Question: I am making graph of fictitious stock options.
The price is , with this function
'''
function stockVariation($price,$max_up,$max_down)
{
// Price > 1
if($price > 1)
{
// Calculate
$ratio=(mt_rand(0,$max_up/2)-mt_rand(0,$max_down/2))/1000;
$price+=$ratio;
}
// Price <=1 (we don't want 0 or negative price...)
else
$price+=mt_rand(1,$max_up)/1000;
return round($price,3);
}
'''
I use a max_up and max_down values (from 10 to 100) to make the price change progressively and simulate some volatility.
For example, with max_up : 40 and max_down : 45, the price will progressively go down.
But the problem, is that prices generated are too much volatile, even if max_up = max_down.
The result is "non-natural". (for example +10 points in one day for a base price of 15,000).
Result of price evolution per hour in 24 hour

Perhaps making round($price,4) and divisions by 10 000 instead of 1 000, will be better ?
If anyone have an idea or an advice to generate "natural" prices evolution, thanks in advance.
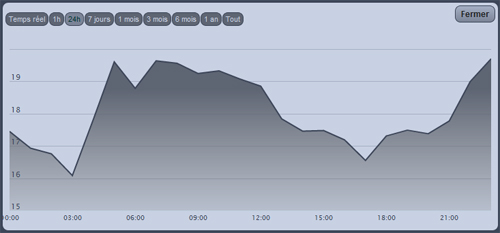
Answer: There are 86400 seconds in a day, so you'll need to divide by a much larger number. And rather than adding and subtracting, you may want to multiply the current price by a factor that's slightly larger or smaller than 1. That would simulate a percentage increase or decrease, rather than an absolute gain or loss.
'''
function stockVariation($price, $max_up, $max_down)
{
// Convert up/down to fractions of the current price.
// These will be very small positive numbers.
$random_up = mt_rand(0, $max_up) / $price;
$random_down = mt_rand(0, $max_down) / $price;
// Increase the price based on $max_up and decrease based on $max_down.
// This calculates the daily change that would result, which is slightly
// larger or smaller than 1.
$daily_change = (1 + $random_up) / (1 + $random_down);
// Since we're calling this function every second, we need to convert
// from change-per-day to change-per-second. This will make only a
// tiny change to $price.
$price = $price * $daily_change / 86400;
return round($price, 3);
}
'''